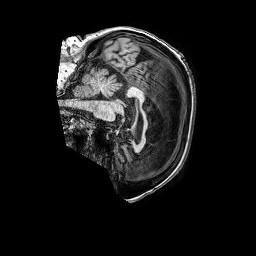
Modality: T1w
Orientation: sagittal
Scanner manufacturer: philips
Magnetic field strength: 3 T
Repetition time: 0.006591 s
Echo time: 0.002958 s